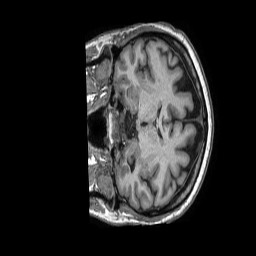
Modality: T1w
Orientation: coronal
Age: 61
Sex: male
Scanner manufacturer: philips
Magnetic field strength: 1.5 T
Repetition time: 0.00709 s
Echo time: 0.003207 s